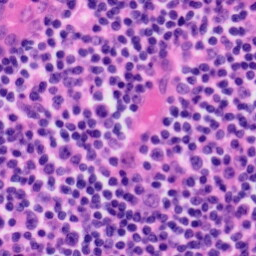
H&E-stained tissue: Tonsil